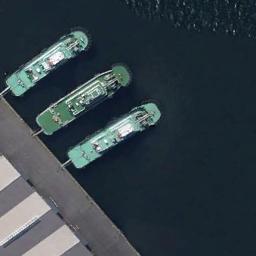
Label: ship